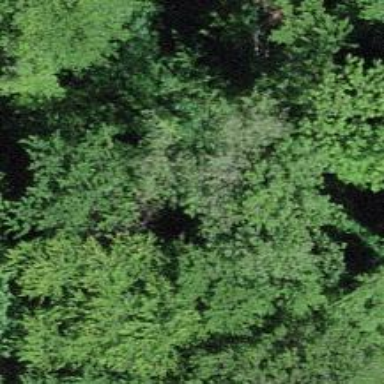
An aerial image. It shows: Natural monument tree with broadleaved deciduous leaves.